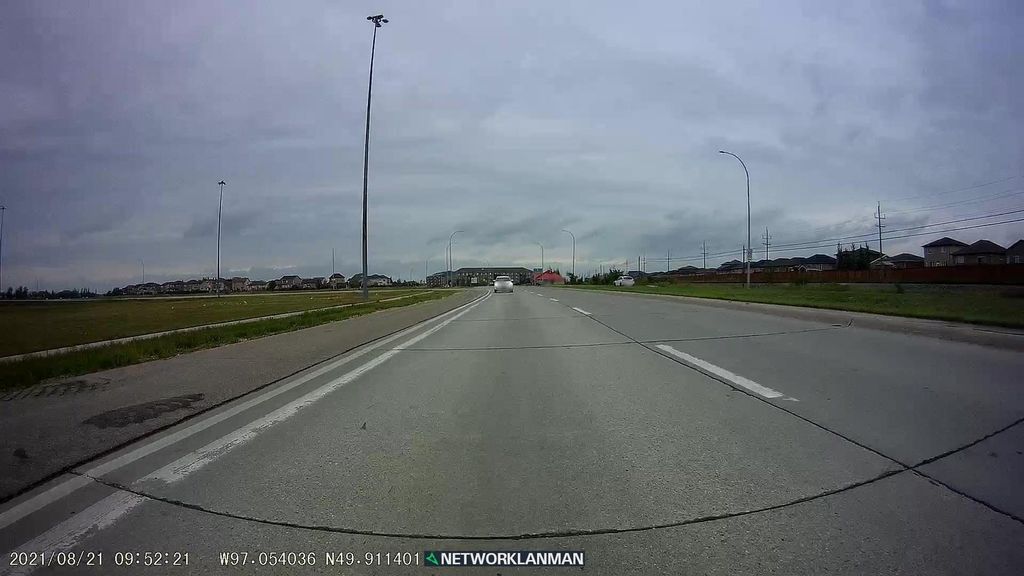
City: winnipeg